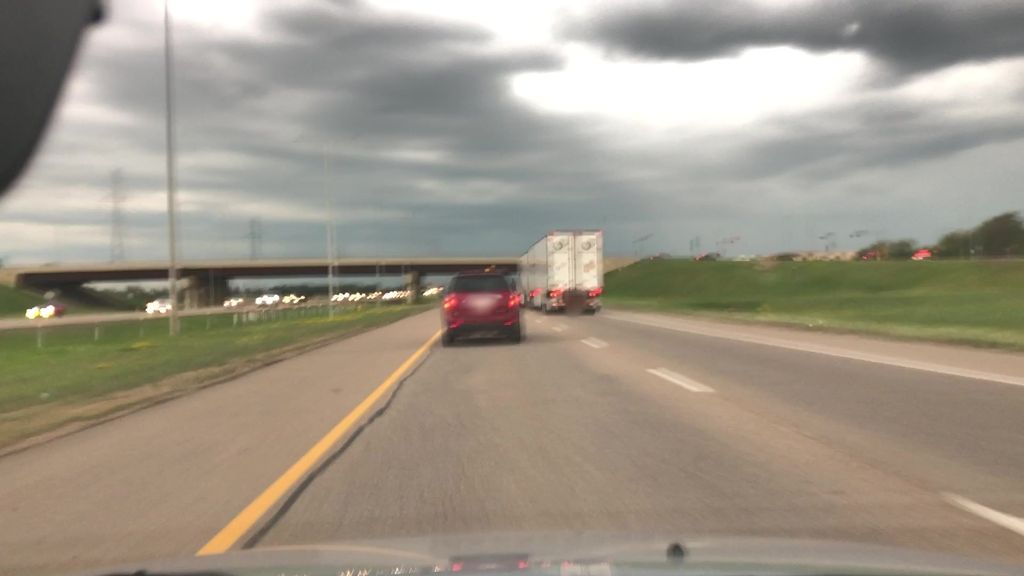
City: edmonton